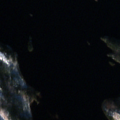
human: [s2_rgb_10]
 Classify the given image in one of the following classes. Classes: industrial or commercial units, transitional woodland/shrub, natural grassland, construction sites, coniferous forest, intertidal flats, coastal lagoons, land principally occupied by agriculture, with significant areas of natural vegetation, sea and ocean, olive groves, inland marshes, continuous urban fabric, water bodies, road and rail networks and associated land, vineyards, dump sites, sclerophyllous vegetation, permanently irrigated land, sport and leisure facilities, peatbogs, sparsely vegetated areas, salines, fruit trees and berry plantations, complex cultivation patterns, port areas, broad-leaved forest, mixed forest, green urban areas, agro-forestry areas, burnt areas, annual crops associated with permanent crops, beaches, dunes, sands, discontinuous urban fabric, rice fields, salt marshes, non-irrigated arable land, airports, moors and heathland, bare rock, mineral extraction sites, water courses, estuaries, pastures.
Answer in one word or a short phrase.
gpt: broad-leaved forest, coniferous forest, mixed forest, transitional woodland/shrub, water bodies